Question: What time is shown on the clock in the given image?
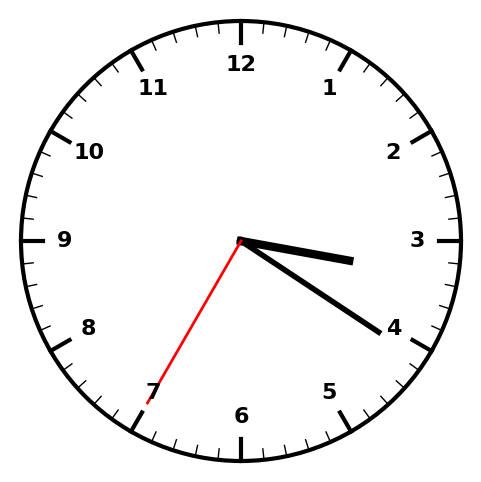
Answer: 03:20:35